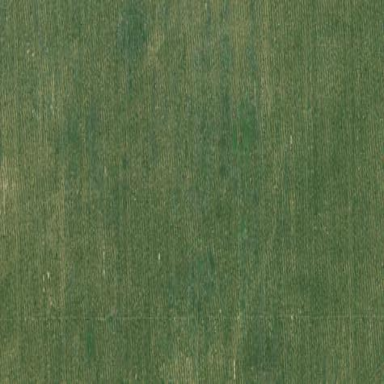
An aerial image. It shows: Farmland with fields for crop cultivation.